Question: Is there an easy way in python using pyplot (matplotlib) to create a rectangular grid (like this, but perhaps gridded) like this:

I am pretty new to python, and there may be a simple solution to this, but I have been unable to find it.
Thanks in advance.
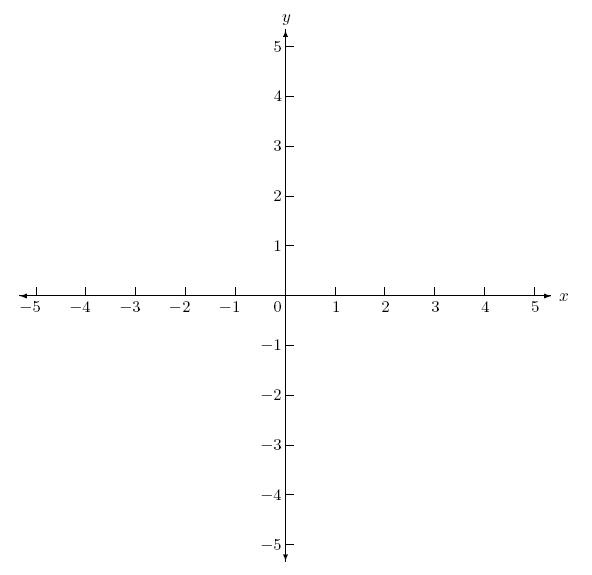
Answer: It's not clear exactly which details you're going for but here's a start...

'''
import matplotlib.pyplot as plt
ax = plt.subplot(1, 1, 1)
ax.spines['left'].set_position('zero')
ax.spines['right'].set_color('none')
ax.spines['bottom'].set_position('zero')
ax.spines['top'].set_color('none')
ax.spines['left'].set_smart_bounds(True)
ax.spines['bottom'].set_smart_bounds(True)
ax.xaxis.set_ticks_position('bottom')
ax.yaxis.set_ticks_position('left')
ax.set_xticks(range(-5, 6))
ax.set_yticks(range(-5, 6))
ax.set_xlim((-5.5, 5.5))
ax.set_ylim((-5.5, 5.5))
ax.grid()
plt.show()
'''